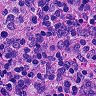
Metastatic tissue present: no